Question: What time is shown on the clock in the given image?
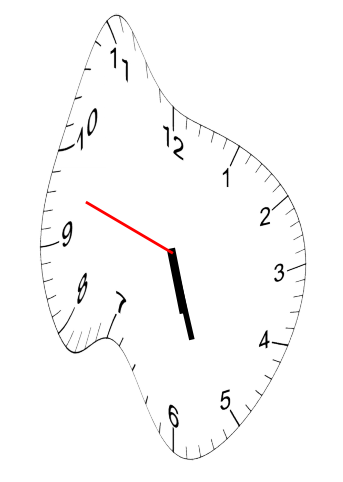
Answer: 05:26:48